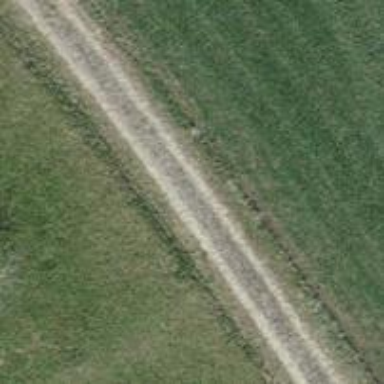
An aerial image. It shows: Gravel track with grade 2 tracktype.